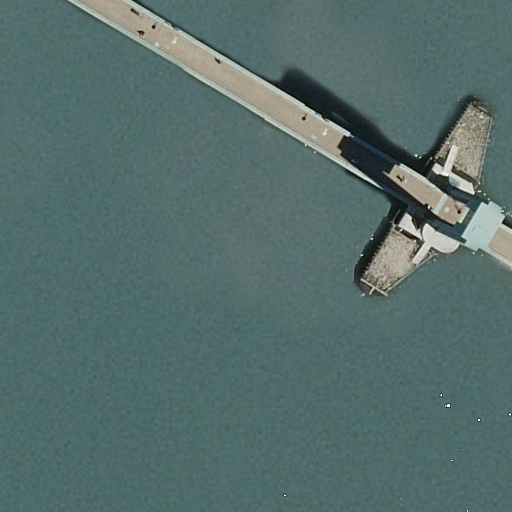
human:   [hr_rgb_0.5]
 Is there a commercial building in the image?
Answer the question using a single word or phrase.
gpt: no

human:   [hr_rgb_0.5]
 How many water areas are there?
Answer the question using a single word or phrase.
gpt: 1

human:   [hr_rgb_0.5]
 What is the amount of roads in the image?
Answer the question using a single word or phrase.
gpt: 1

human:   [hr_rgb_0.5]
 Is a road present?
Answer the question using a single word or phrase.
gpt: yes

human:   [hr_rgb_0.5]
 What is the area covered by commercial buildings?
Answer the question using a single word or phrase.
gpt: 0m2

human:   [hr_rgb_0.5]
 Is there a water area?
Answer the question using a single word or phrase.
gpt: yes

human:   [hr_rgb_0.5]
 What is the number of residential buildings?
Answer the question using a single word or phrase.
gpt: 0

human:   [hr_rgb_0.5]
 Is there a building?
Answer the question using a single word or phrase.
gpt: no

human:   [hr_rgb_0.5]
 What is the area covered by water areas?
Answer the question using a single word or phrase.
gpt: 10631m2

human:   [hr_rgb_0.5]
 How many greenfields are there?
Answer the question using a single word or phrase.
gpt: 0

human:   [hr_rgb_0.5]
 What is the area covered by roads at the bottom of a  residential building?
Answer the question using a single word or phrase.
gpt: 0m2

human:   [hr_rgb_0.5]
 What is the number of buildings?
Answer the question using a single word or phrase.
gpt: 0

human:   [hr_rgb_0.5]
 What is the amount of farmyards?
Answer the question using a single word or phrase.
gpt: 0

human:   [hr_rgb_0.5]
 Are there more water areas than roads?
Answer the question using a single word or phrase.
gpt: no

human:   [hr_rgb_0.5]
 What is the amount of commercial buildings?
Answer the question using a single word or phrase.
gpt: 0

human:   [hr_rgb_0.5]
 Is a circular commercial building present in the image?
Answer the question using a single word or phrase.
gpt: no

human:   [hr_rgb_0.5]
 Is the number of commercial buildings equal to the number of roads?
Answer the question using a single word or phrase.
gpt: no

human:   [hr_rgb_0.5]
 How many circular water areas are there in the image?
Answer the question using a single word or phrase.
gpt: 0

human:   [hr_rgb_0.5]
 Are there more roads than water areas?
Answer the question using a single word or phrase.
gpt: no

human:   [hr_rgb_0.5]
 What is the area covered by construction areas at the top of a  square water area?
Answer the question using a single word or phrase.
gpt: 0m2

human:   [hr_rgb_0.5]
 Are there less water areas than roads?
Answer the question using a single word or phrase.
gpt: no

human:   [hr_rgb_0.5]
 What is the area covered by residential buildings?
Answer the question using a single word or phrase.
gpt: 0m2

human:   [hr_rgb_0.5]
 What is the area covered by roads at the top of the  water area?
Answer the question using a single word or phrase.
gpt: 0m2

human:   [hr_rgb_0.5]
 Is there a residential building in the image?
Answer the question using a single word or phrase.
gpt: no

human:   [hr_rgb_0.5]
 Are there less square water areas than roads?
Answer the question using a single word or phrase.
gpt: yes

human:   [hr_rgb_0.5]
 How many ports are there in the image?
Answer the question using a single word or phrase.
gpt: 0

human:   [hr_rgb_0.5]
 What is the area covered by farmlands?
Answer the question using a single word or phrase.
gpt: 0m2

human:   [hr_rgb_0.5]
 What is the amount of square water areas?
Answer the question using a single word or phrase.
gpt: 0

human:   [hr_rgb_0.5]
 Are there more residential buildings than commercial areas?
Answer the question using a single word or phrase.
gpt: no

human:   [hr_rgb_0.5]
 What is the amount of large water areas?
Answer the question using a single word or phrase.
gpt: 1

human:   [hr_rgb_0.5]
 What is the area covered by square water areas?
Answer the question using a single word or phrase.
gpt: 0m2

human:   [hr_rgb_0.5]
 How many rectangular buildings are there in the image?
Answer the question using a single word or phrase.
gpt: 0

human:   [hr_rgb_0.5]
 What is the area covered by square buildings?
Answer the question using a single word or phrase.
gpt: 0m2

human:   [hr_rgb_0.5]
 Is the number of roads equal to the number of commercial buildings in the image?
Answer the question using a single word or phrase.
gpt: no

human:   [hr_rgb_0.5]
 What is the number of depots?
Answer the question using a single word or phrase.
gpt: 0

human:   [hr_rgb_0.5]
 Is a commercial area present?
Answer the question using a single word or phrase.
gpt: no

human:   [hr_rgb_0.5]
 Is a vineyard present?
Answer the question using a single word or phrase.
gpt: no

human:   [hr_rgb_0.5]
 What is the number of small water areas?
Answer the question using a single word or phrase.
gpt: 0

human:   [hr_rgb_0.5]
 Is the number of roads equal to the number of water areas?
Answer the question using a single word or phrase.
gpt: yes

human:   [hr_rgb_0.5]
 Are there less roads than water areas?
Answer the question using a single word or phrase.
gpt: no

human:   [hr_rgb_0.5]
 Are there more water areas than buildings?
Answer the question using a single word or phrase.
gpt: yes

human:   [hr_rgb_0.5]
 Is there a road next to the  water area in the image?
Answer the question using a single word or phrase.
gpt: yes

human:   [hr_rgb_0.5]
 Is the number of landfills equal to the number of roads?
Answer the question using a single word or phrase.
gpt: no

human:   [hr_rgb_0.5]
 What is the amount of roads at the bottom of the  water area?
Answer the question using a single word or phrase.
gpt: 0

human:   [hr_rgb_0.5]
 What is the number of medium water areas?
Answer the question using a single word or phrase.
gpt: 0

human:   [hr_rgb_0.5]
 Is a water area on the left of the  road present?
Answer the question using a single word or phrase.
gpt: no

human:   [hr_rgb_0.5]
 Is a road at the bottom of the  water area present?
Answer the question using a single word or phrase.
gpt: no

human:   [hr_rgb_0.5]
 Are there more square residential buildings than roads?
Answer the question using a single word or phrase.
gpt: no

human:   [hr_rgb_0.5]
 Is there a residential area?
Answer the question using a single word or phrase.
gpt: no

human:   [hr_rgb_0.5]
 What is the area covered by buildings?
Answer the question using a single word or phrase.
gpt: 0m2

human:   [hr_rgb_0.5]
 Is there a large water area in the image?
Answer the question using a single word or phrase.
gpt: yes

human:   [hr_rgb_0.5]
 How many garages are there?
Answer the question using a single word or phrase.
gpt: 0

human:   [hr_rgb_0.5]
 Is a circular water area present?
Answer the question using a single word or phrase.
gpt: no

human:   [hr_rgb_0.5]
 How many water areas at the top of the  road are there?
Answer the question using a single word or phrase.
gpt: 0

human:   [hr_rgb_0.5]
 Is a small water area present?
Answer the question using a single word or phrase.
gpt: no

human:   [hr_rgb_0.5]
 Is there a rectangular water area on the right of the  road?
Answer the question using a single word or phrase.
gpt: no

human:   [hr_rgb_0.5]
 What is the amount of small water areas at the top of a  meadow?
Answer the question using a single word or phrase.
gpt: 0

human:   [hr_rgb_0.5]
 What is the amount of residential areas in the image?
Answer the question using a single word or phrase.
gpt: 0

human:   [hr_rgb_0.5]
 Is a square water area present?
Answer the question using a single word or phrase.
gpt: no

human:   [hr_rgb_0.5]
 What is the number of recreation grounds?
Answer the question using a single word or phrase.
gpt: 0

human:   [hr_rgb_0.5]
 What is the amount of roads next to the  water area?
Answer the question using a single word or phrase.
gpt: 1

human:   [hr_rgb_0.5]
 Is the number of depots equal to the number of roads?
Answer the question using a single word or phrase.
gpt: no

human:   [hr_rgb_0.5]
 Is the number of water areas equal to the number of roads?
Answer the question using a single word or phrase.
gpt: yes

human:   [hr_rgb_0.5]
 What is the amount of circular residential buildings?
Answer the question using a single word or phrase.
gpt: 0